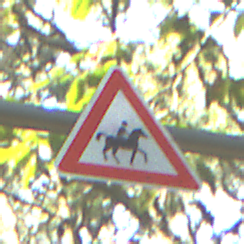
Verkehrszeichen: ReiterLinks
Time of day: Midday
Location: Outdoor (Nature)
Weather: Clear
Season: NotSpecified
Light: Natural